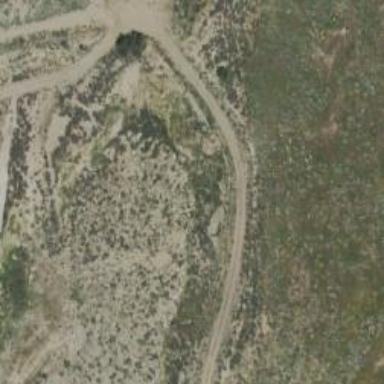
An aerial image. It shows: Track road.